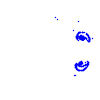
Particle: electron